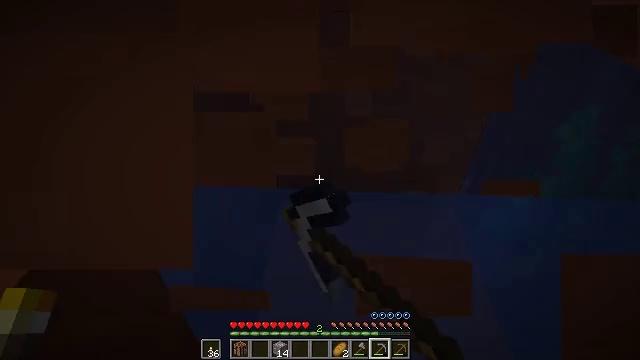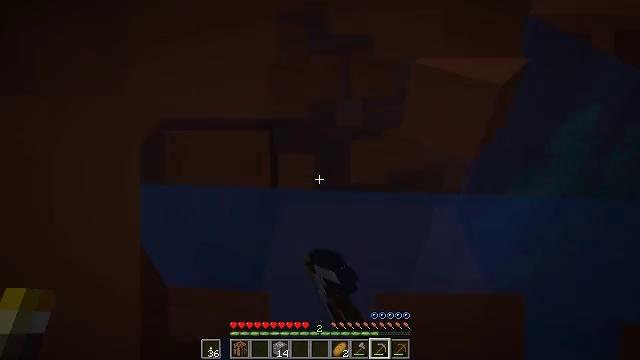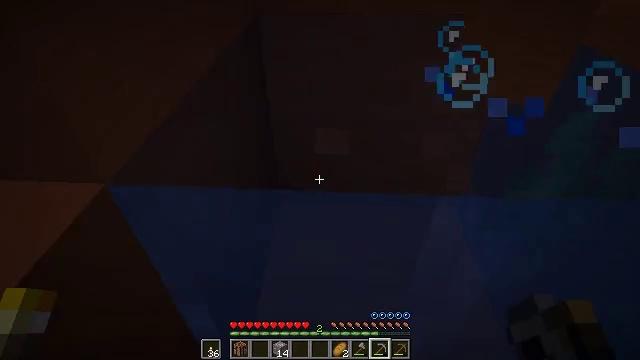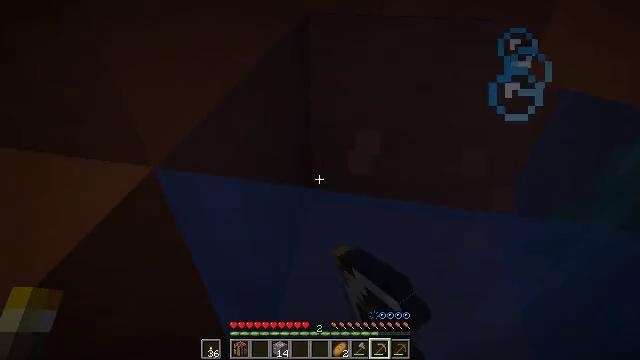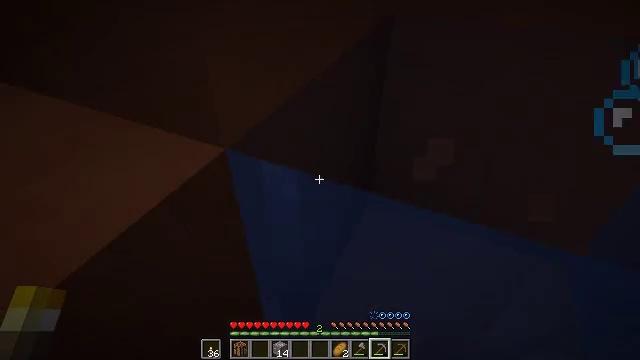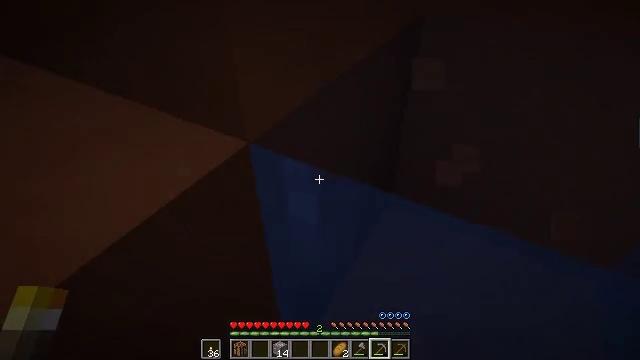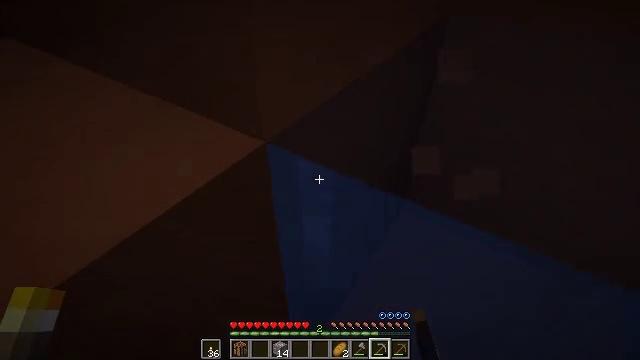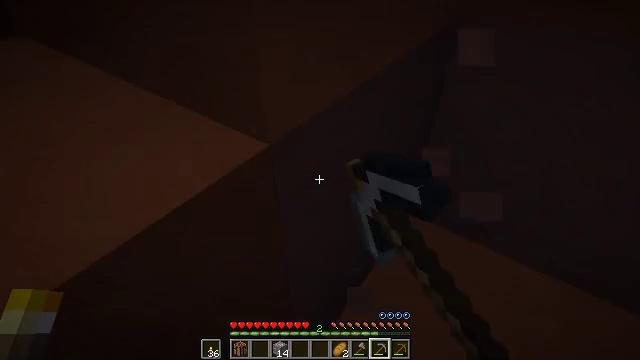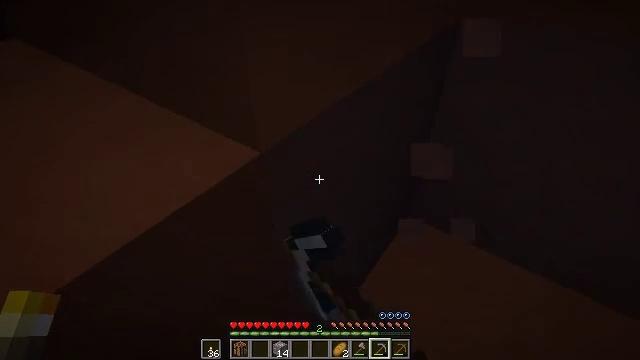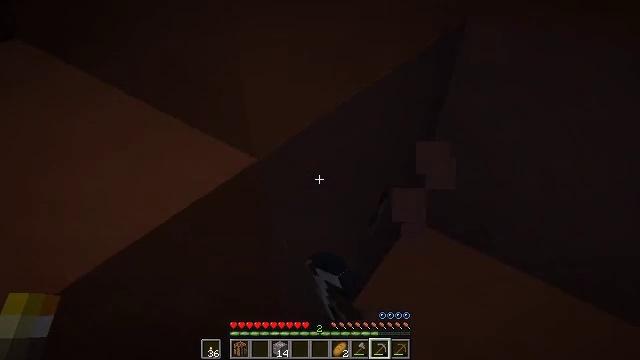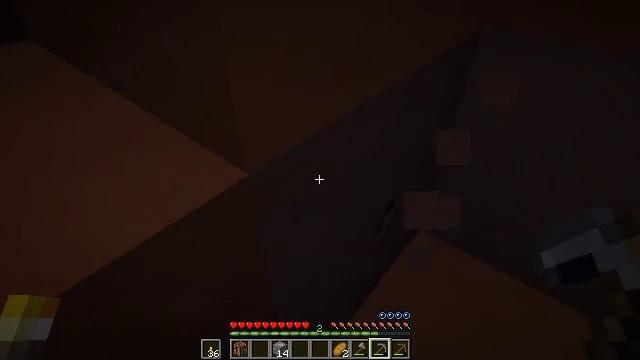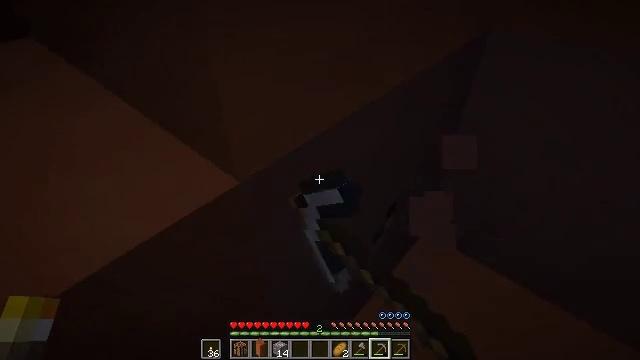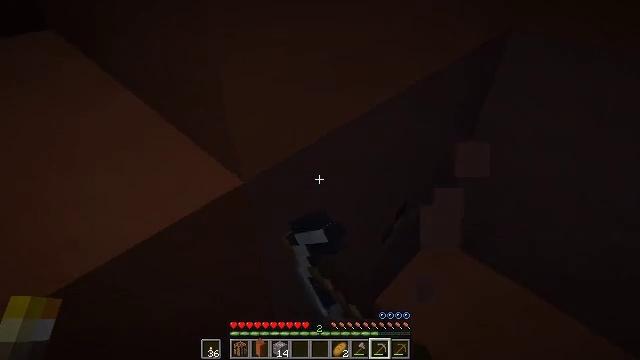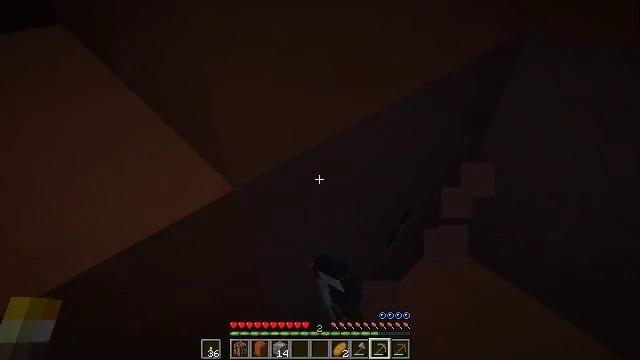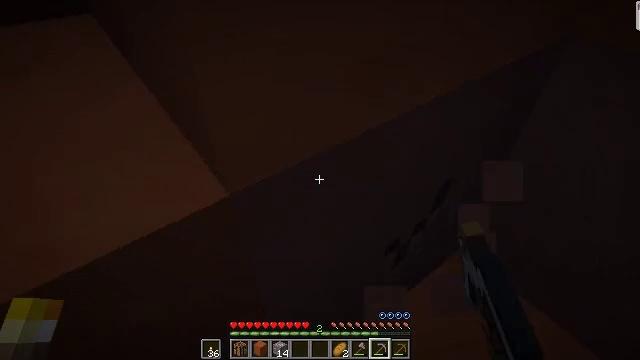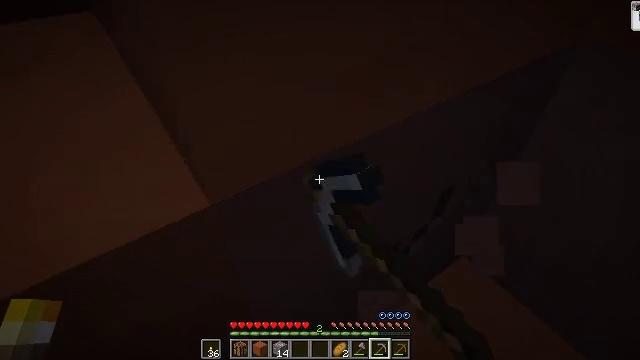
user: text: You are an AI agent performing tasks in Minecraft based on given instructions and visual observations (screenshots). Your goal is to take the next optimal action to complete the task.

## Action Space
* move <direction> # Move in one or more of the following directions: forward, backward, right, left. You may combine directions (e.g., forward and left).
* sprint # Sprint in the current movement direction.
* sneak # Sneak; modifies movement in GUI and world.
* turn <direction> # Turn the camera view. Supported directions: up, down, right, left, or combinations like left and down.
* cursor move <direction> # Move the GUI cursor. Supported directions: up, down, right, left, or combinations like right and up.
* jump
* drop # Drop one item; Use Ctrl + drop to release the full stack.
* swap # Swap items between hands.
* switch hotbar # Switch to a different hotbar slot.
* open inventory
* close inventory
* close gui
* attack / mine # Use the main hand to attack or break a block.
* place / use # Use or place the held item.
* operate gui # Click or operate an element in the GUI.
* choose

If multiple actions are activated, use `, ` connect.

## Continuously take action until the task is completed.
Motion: motion action
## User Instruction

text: Mine red sand from the ground.
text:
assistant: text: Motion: sneak, attack / mine
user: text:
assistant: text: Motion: sneak, attack / mine
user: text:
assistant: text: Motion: sneak, turn left, attack / mine
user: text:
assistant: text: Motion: sneak, turn left, attack / mine
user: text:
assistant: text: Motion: sneak, turn left, attack / mine
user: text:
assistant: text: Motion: move forward and move right, sneak, turn left, attack / mine
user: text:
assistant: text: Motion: move forward and move right, sneak, turn left, attack / mine
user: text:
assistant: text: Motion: move forward and move right, sneak, attack / mine
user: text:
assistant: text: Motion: move forward and move right, sneak, turn left, attack / mine
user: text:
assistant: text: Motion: move forward and move right, sneak, turn left, attack / mine
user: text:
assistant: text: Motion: move forward and move right, sneak, turn left, attack / mine
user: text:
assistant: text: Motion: move forward and move right, sneak, turn left, attack / mine
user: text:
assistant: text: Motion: move forward and move right, sneak, turn left, attack / mine
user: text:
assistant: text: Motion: move forward and move right, sneak, turn left, attack / mine
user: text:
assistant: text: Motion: move forward and move right, sneak, turn left, attack / mine
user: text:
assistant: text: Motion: move forward and move right, sneak, attack / mine
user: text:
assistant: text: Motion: move forward and move right, sneak, turn left, attack / mine
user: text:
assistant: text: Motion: move right, sneak, turn left and down, attack / mine
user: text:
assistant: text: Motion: sneak, attack / mine
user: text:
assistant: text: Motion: sneak, turn left and down, attack / mine
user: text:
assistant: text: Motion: sneak, turn left and down, attack / mine
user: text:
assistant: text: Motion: sneak, attack / mine
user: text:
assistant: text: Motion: sneak, attack / mine
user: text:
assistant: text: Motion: sneak, attack / mine
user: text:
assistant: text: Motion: sneak, attack / mine
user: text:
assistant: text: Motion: sneak, attack / mine
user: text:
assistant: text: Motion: sneak, attack / mine
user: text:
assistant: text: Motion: sneak, attack / mine
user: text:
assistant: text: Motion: sneak, attack / mine
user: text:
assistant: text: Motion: sneak, attack / mine